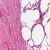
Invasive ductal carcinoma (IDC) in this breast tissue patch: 0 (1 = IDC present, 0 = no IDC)